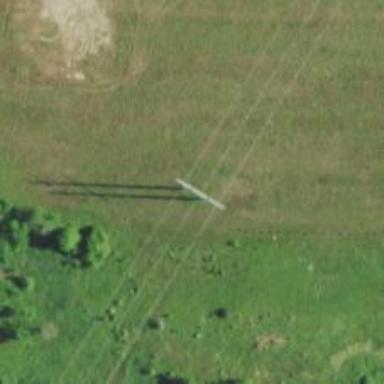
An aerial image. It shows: Power tower.